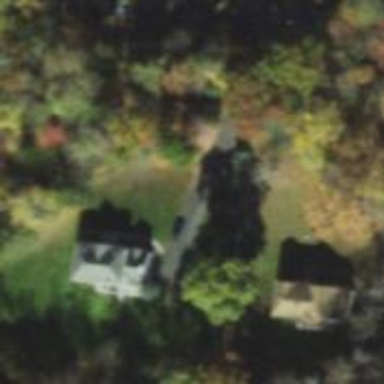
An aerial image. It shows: Driveway.